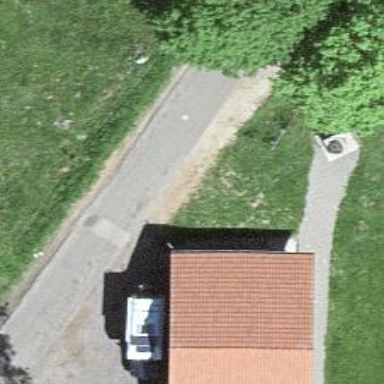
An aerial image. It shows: Toilets.